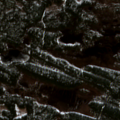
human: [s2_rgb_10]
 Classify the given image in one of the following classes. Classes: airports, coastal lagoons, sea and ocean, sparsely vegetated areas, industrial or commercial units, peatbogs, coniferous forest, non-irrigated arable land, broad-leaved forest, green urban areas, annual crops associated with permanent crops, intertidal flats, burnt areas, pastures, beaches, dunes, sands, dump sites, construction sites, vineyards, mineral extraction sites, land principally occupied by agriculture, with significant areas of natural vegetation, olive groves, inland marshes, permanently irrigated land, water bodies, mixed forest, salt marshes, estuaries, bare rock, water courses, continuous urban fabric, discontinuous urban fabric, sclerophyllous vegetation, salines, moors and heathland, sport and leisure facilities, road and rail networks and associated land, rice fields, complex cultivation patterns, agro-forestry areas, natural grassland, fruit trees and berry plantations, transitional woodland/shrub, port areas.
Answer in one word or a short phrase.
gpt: coniferous forest, peatbogs